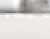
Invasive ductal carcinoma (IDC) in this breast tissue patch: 0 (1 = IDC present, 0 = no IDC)